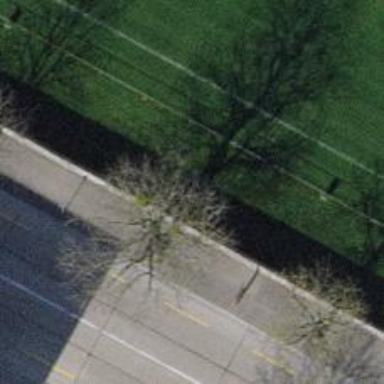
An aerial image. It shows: Beautiful avenue lined with deciduous broadleaved trees.